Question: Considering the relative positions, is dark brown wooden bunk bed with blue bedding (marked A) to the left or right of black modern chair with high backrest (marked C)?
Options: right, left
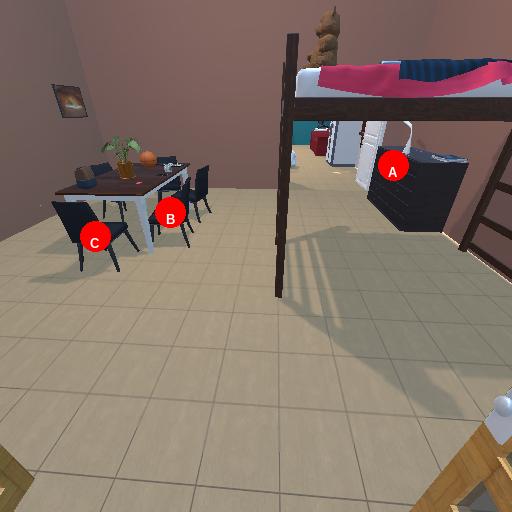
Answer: right